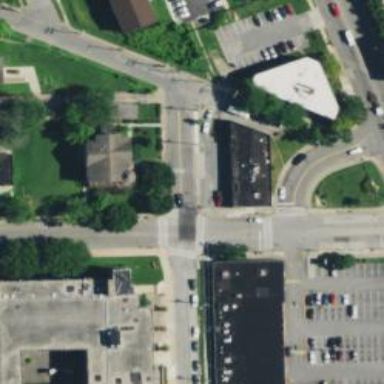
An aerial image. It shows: Marked road crossing.